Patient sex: M
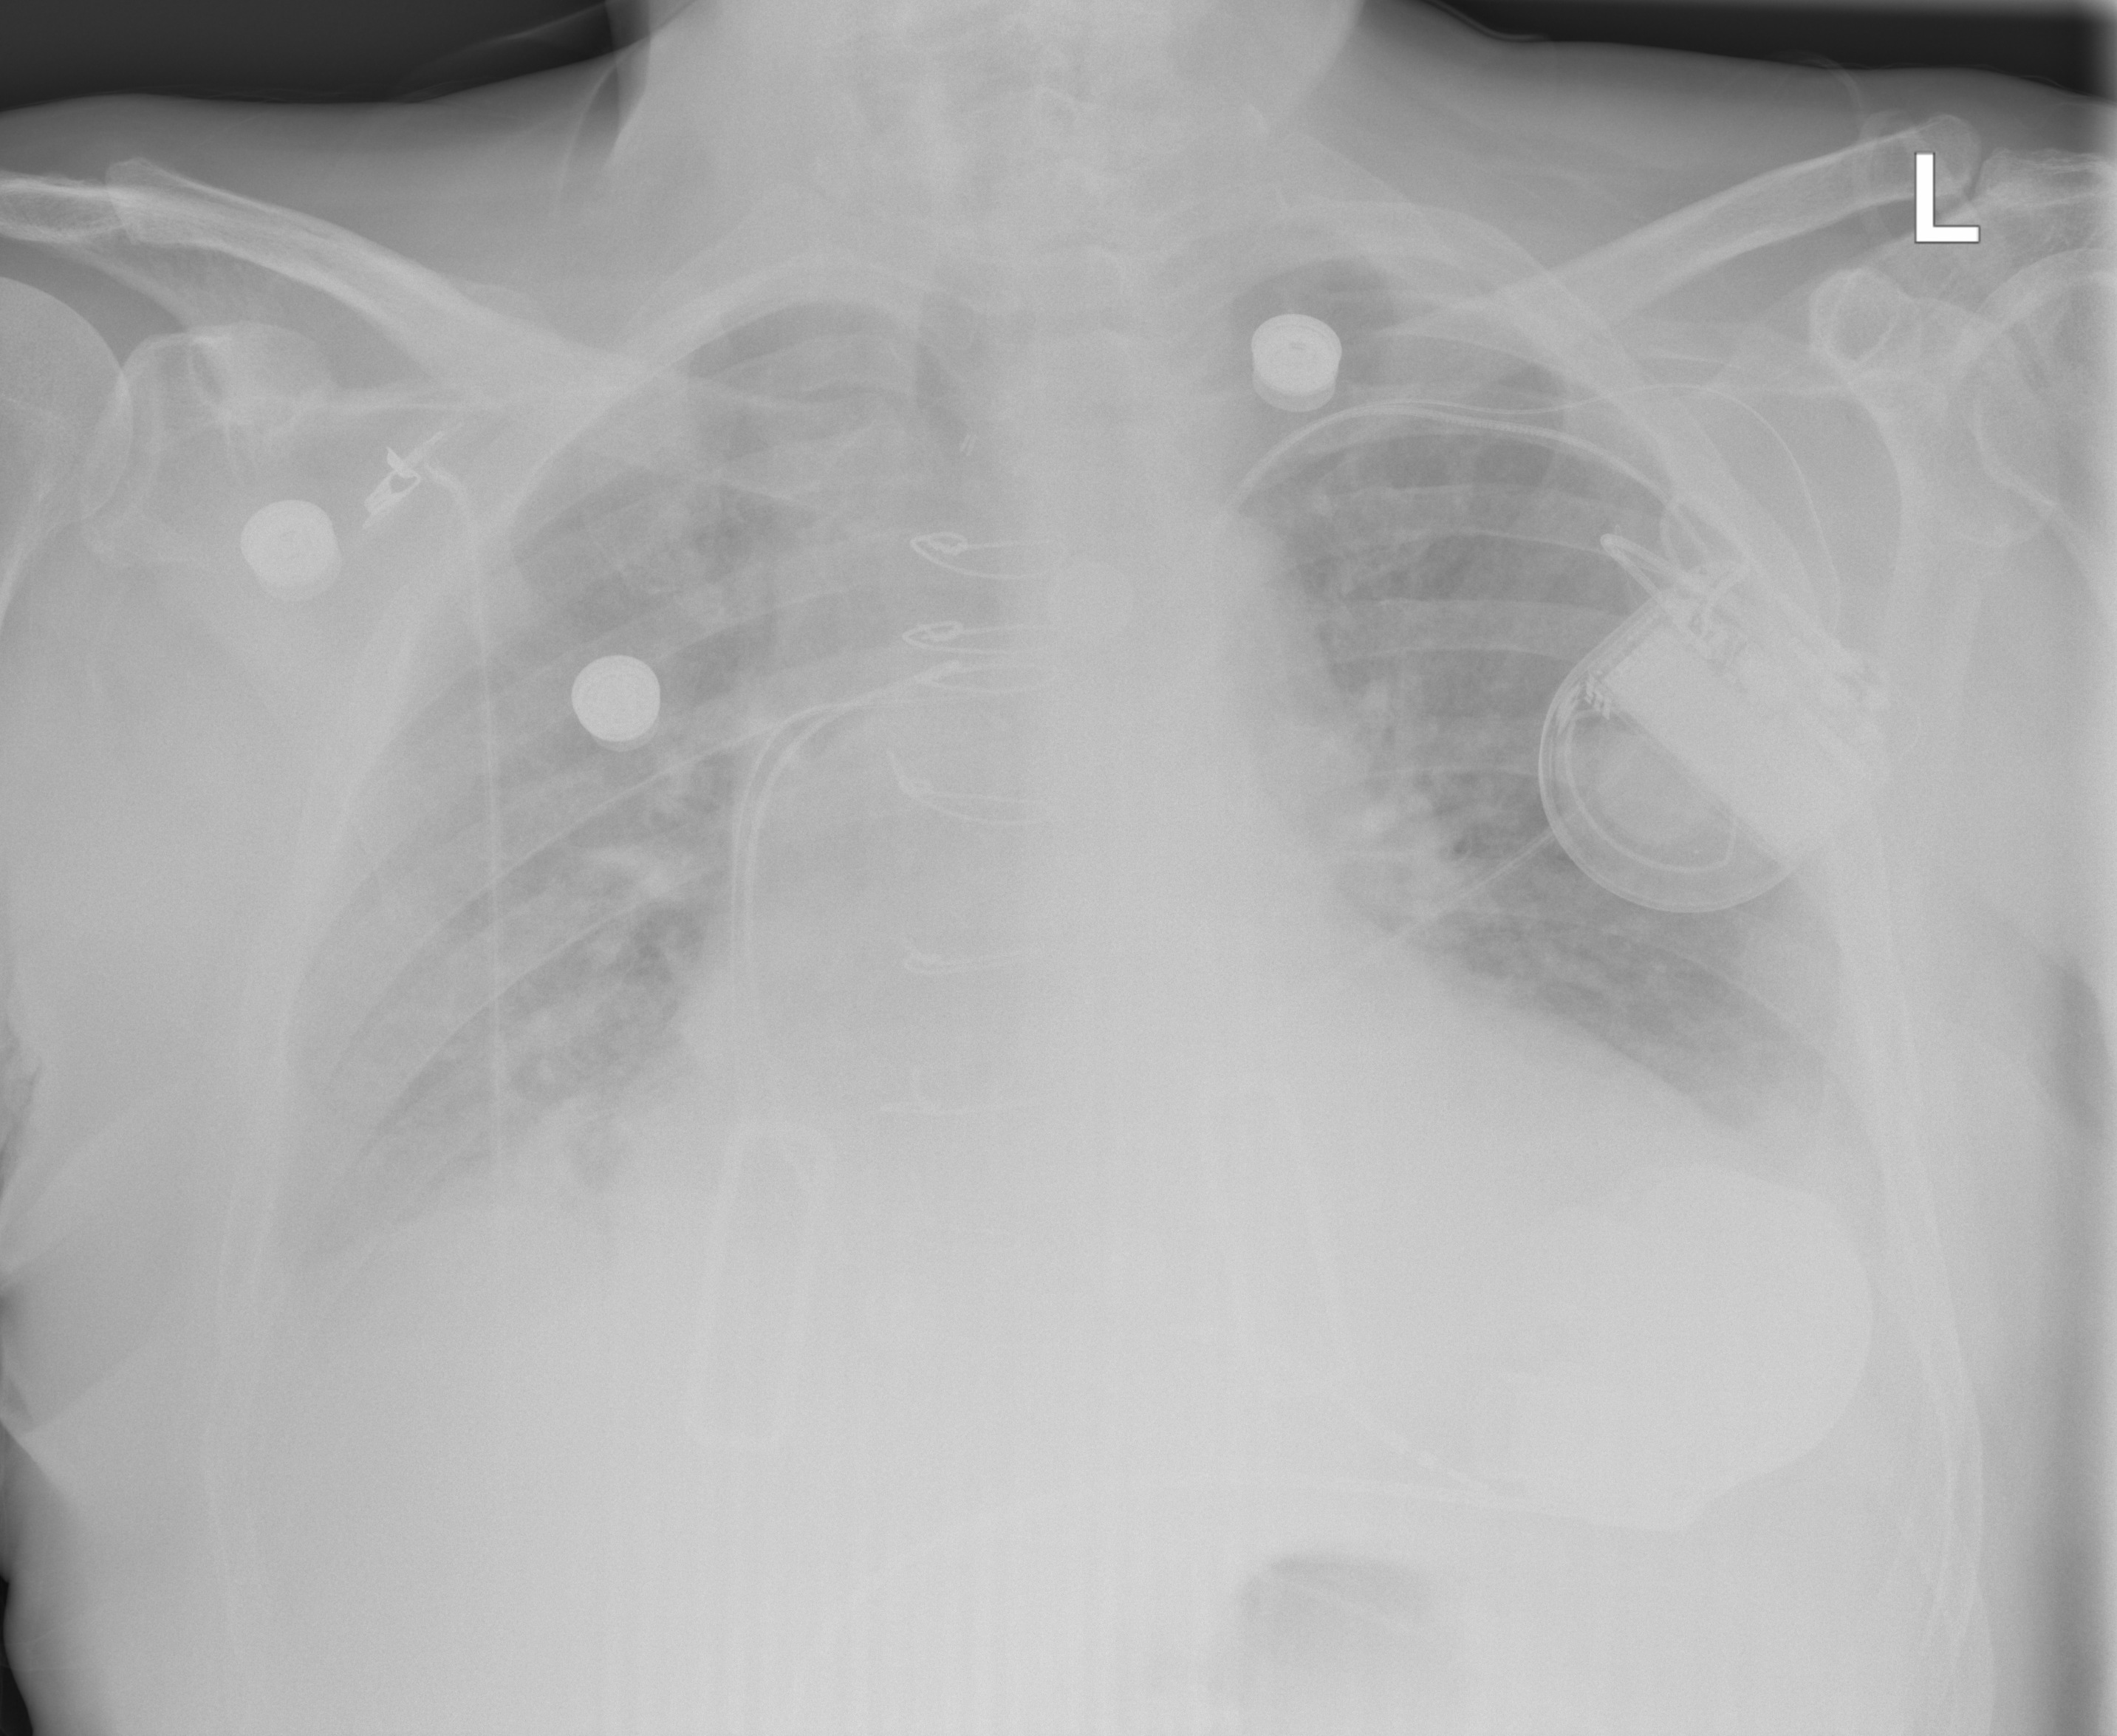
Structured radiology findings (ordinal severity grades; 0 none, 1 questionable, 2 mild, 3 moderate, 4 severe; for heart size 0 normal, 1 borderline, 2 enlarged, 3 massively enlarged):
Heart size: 3
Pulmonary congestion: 3
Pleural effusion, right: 2
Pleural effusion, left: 2
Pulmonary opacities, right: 2
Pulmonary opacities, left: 2
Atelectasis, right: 2
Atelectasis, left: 2